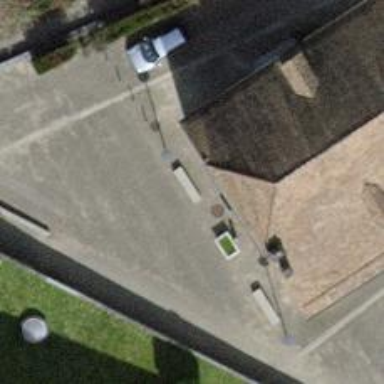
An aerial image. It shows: Concrete bench.